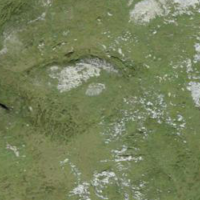
EUNIS habitat code: 26
Species observed at this site:
Clinopodium vulgare